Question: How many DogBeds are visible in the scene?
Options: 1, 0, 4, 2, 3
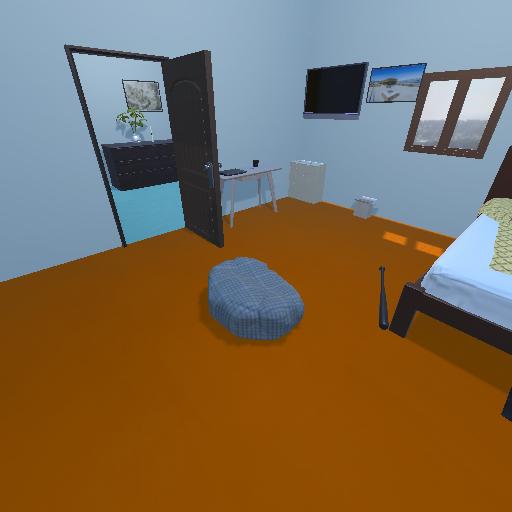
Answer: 1